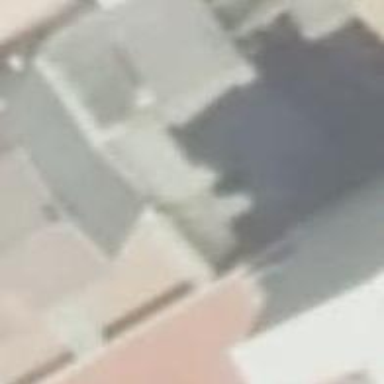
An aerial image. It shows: Building.